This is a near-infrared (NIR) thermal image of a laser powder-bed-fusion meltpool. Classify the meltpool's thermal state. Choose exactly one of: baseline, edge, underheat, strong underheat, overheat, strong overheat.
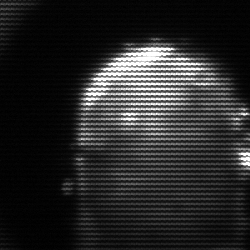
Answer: baseline